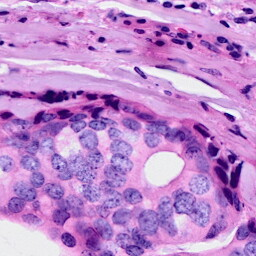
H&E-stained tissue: Breast